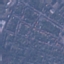
Land use / land cover: Residential